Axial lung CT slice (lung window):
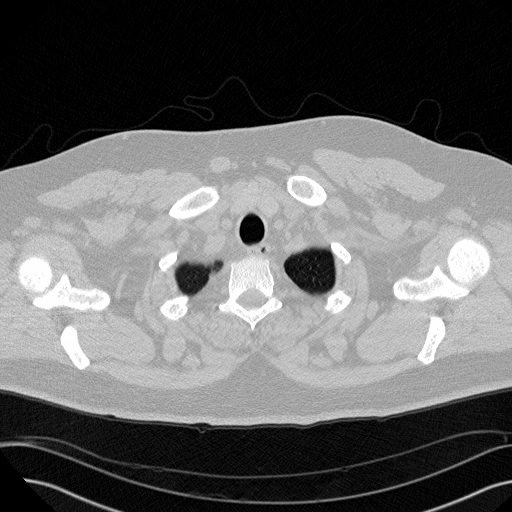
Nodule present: no